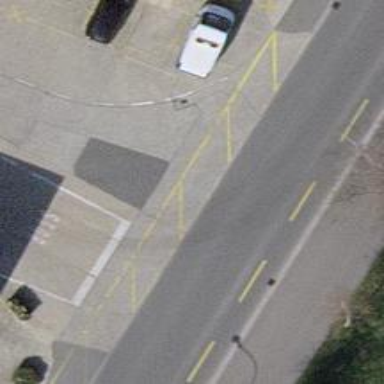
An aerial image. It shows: Road with sidewalk available for pedestrians.